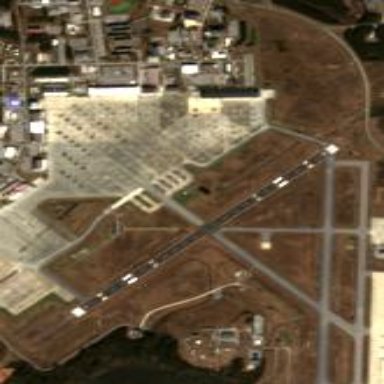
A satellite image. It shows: Apron at the airport.